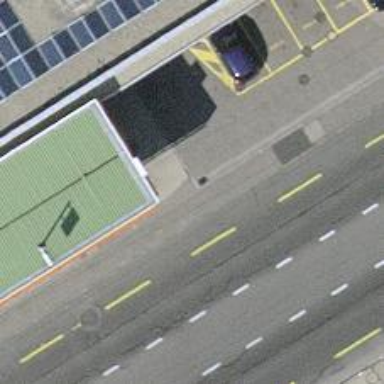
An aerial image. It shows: Fuel station.